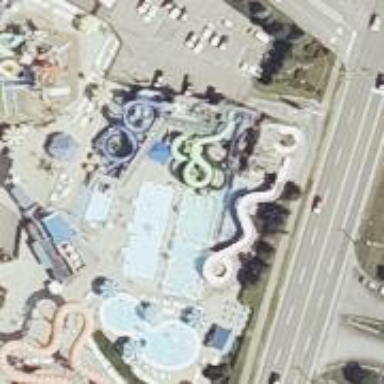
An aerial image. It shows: Water slide attraction.